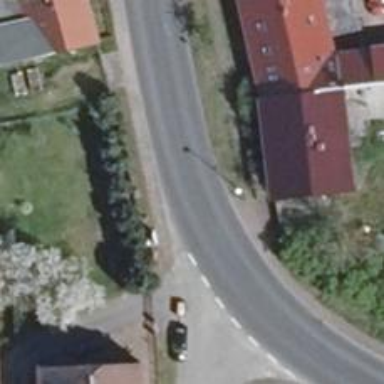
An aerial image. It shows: Primary road with asphalt surface.